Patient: sex F, age 63
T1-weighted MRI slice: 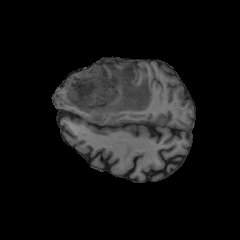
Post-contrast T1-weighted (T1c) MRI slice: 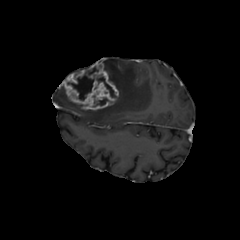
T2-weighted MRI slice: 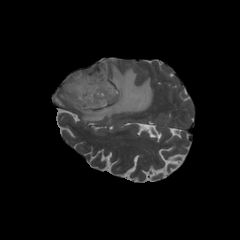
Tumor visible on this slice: yes
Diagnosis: Glioblastoma, IDH-wildtype
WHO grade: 4